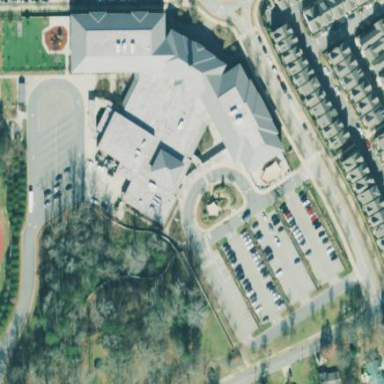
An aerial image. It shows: School.